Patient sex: M
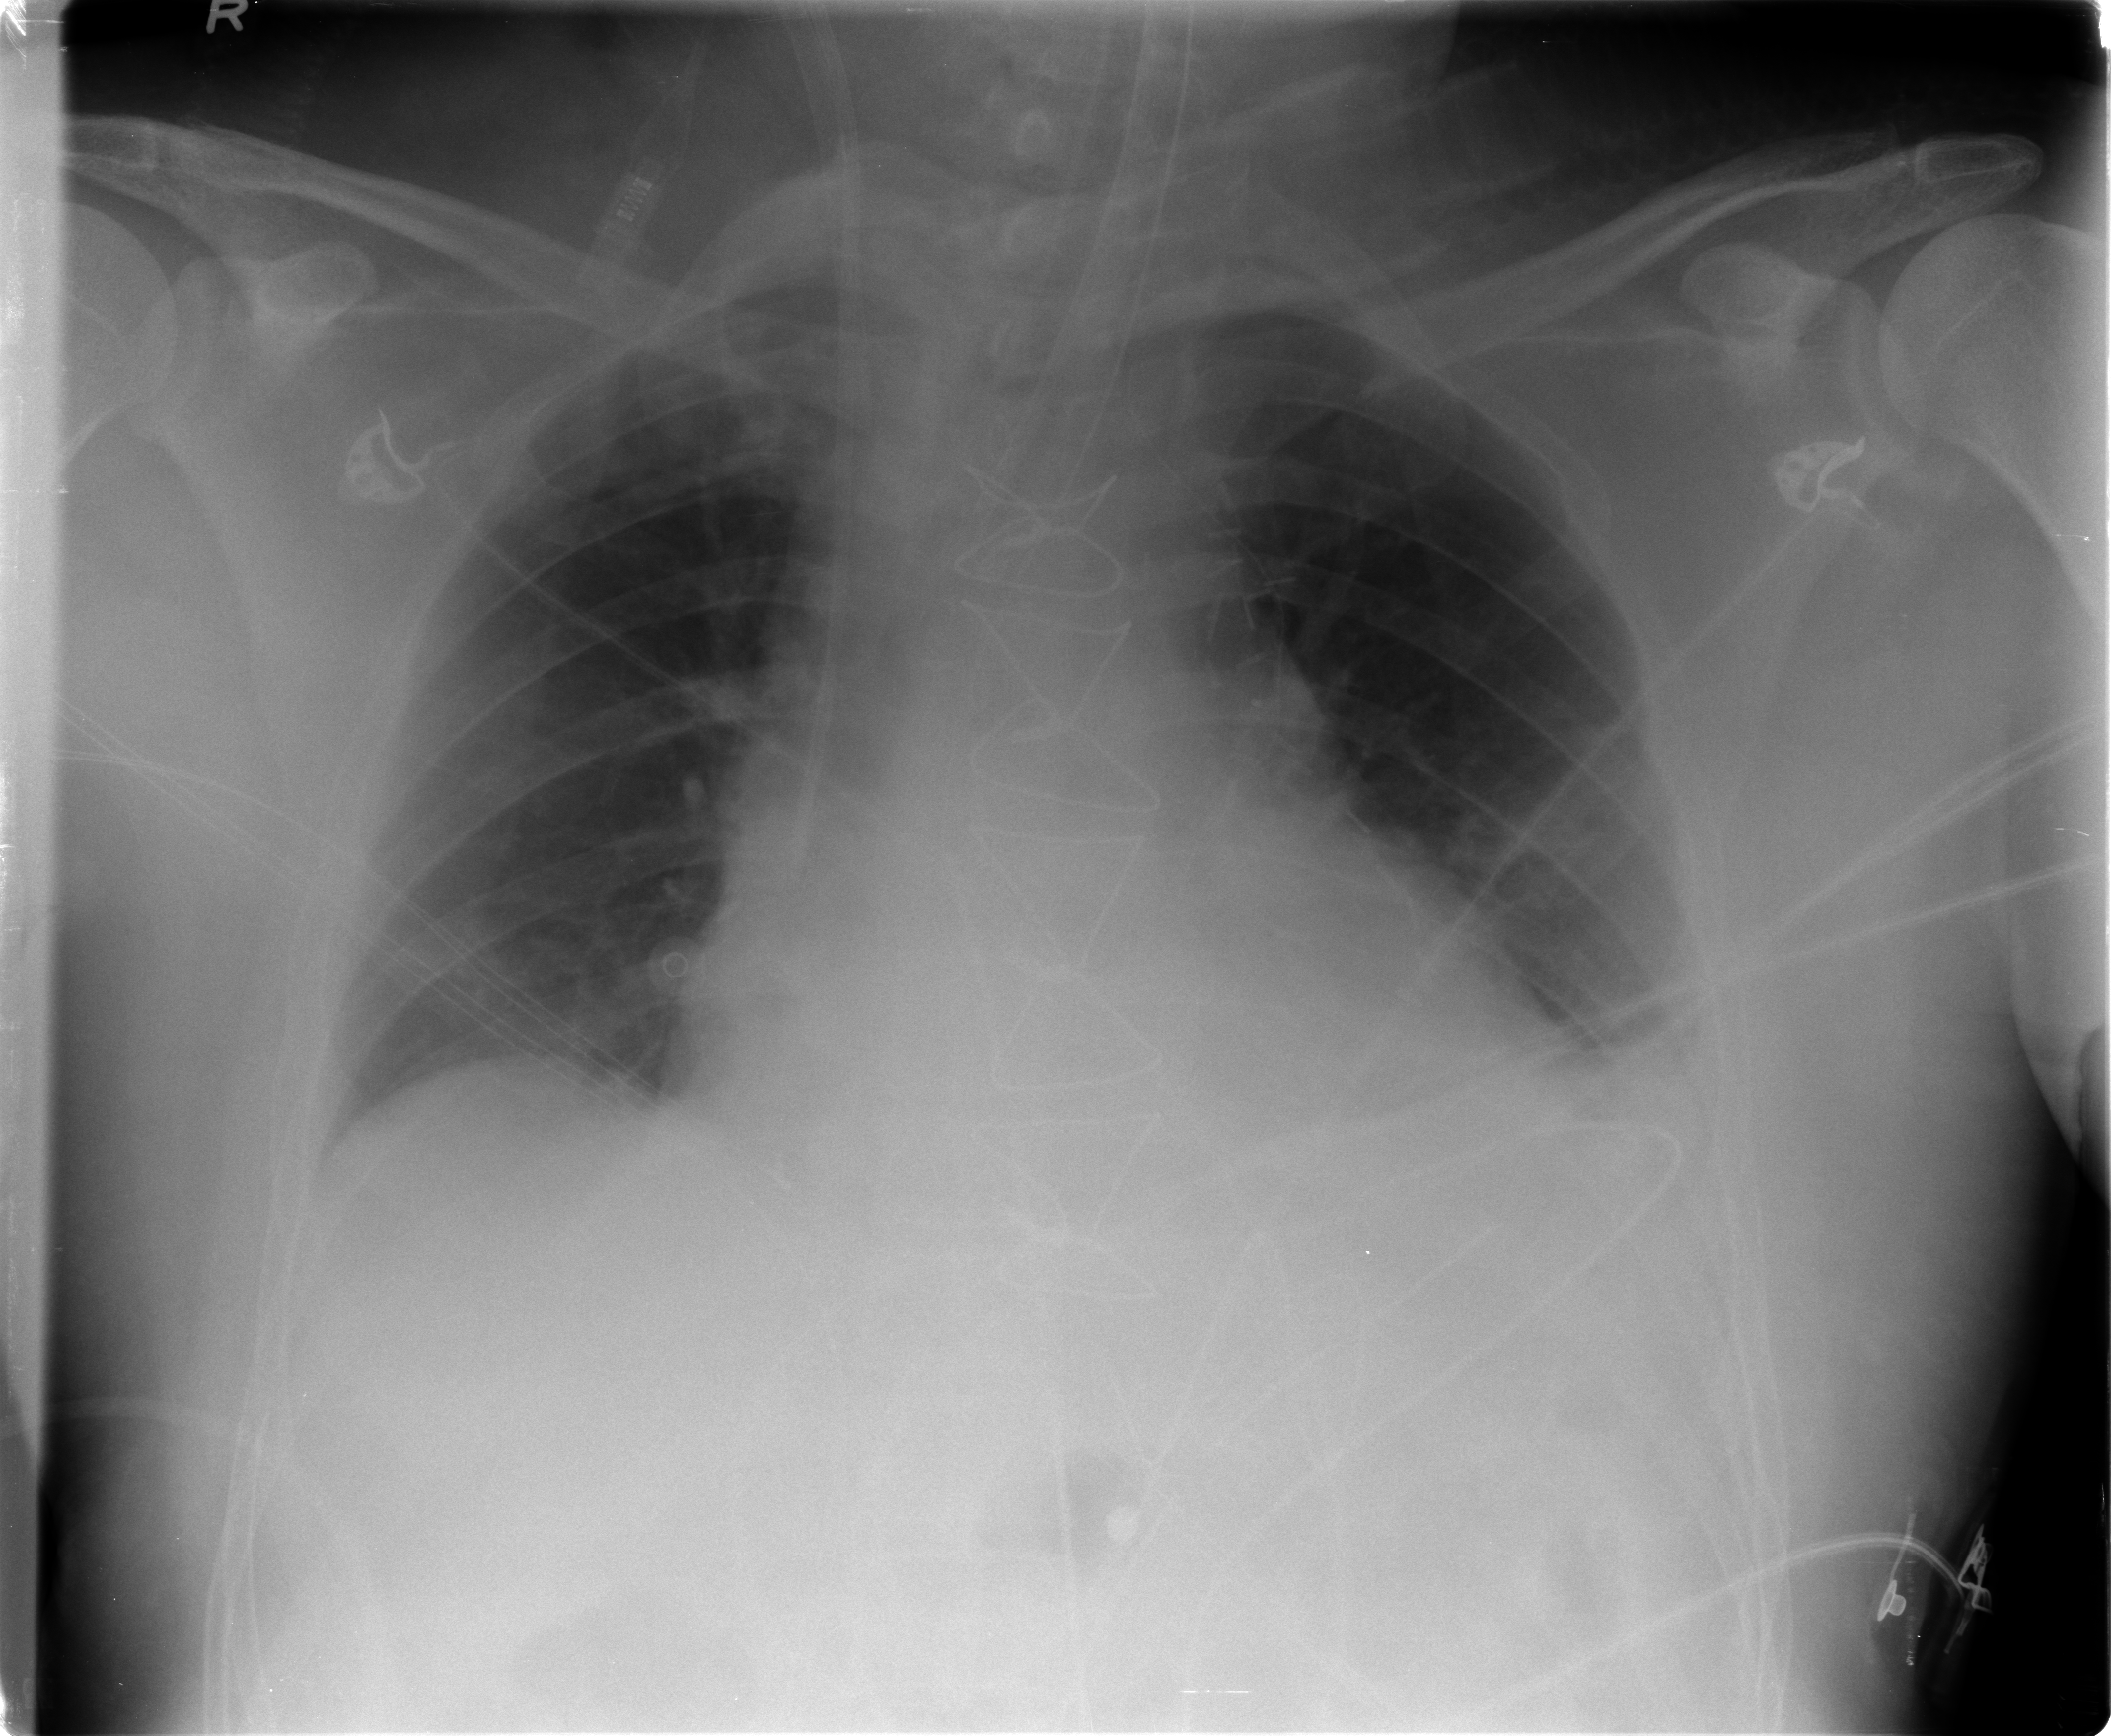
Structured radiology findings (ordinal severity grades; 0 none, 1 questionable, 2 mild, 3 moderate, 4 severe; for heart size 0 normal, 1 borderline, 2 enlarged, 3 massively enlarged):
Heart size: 2
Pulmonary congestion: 2
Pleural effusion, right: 1
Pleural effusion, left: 2
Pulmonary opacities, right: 1
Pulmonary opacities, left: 0
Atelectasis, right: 2
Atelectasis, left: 2